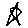
Label: star